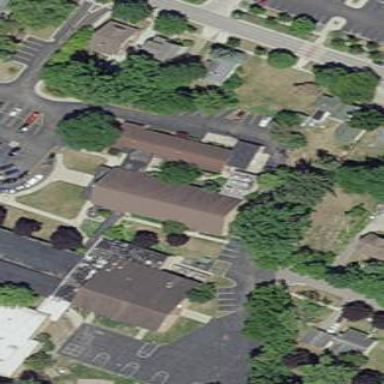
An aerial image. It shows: Beautiful church building.